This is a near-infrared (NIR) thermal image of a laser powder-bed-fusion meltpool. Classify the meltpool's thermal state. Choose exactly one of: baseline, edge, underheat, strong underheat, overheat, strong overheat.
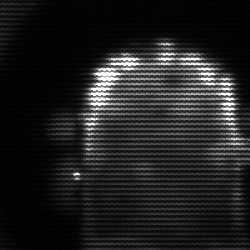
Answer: baseline